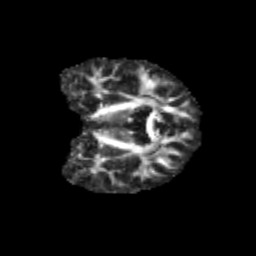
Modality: FA
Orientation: coronal
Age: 11
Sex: male
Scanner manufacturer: siemens
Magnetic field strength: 3 T
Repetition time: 3.8 s
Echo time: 0.07 s